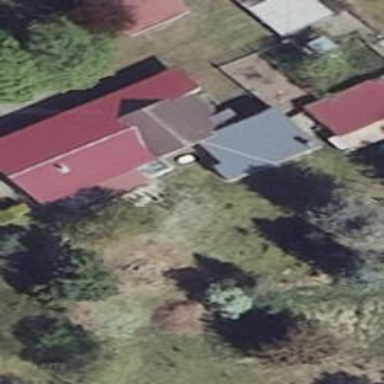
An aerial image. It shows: Simple house.